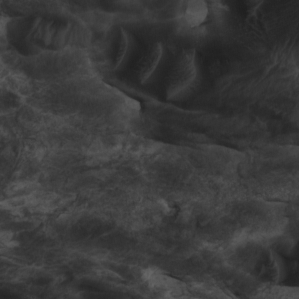
Label: non_frost